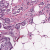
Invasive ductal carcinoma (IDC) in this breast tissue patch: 1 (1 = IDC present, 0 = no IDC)